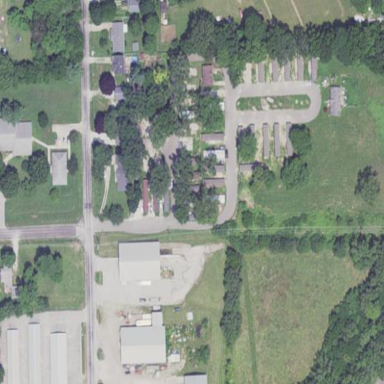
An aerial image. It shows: Trailer park area.